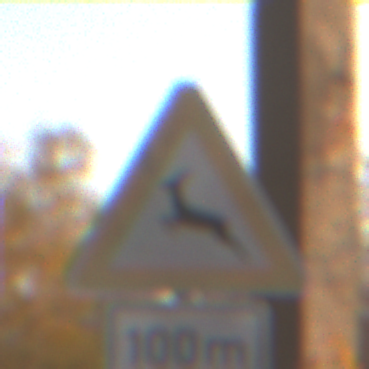
Verkehrszeichen: WildwechselRechts
Zusatzzeichen unten: Entfernungsangaben1
Umgebung: Roofed, Suburban
Tageszeit: SunriseSunset
Wetter: Clear
Licht: Natural
Jahreszeit: NotSpecified
Kontrast: MediumContrast